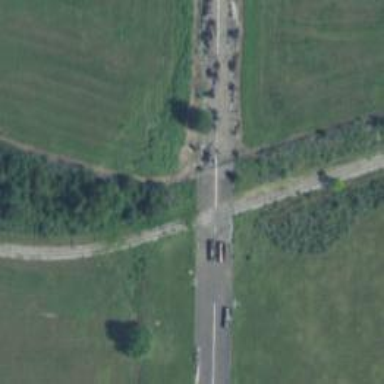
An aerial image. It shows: Service road.